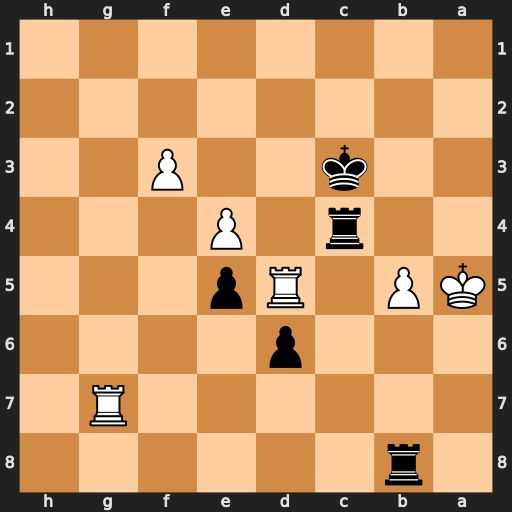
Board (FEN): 1r6/6R1/3p4/KP1Rp3/2r1P3/2k2P2/8/8
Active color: b
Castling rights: -
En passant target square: -
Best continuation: Ra4+ Kxa4 Ra8+ Ra7 Rxa7#